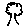
Label: tree